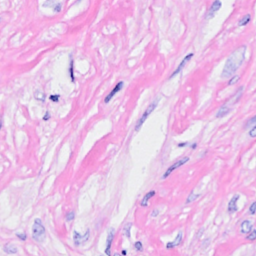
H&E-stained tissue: Breast